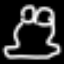
Label: frog